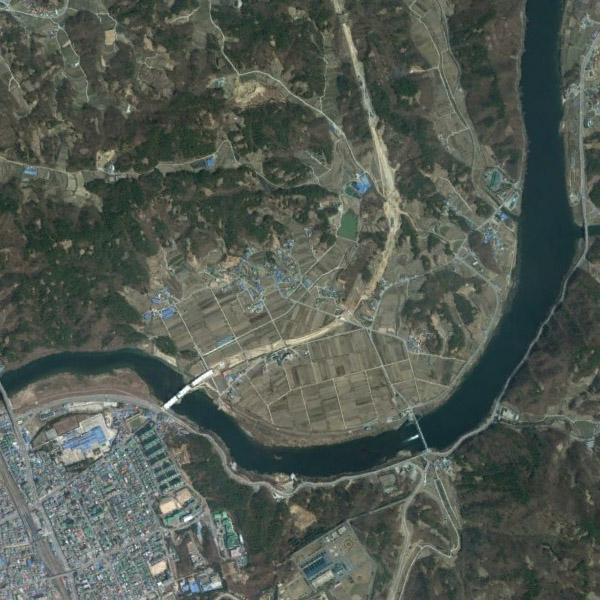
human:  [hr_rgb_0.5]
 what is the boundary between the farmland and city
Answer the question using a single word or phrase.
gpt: river